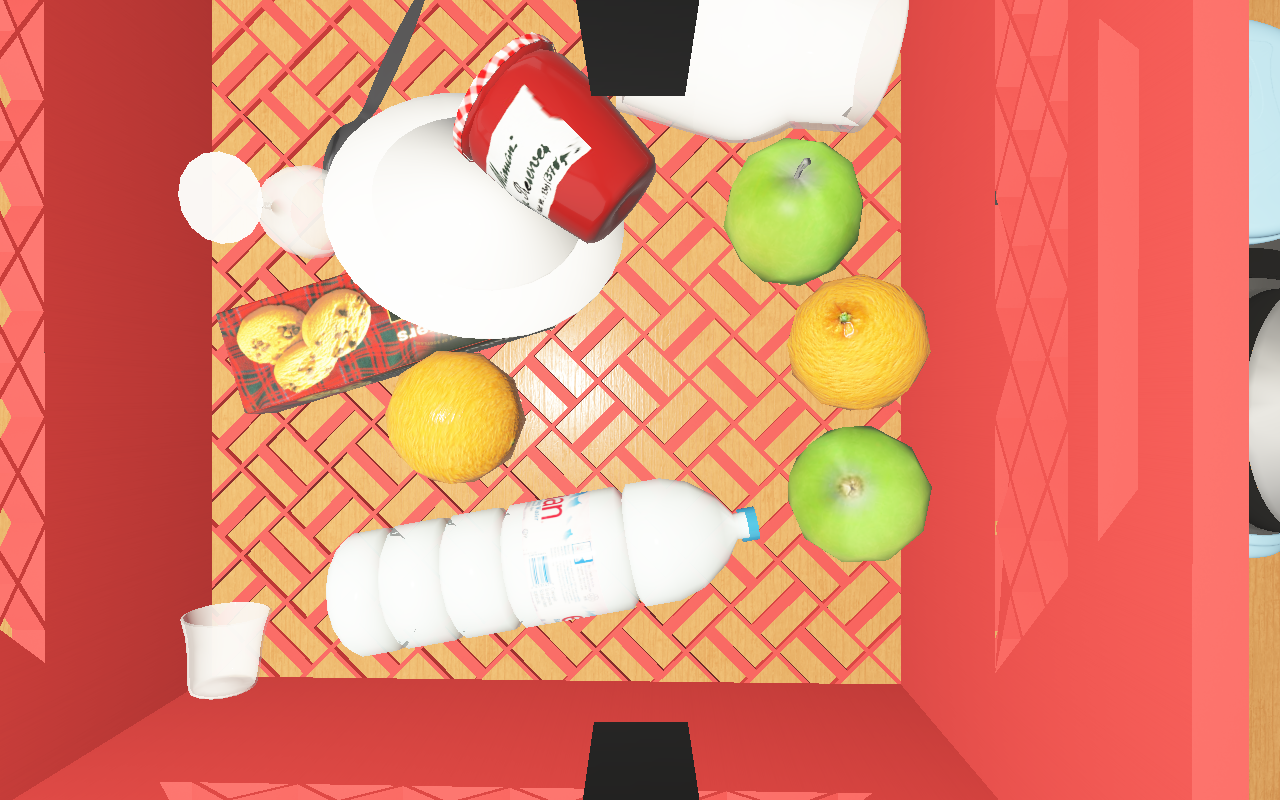
Objects in the scene:
water bottle
apple
orange
plate
glass
wineglass
honey jar
jam jar
cereal box